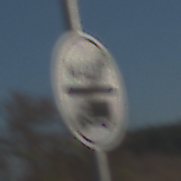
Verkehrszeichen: EndeMautpflicht
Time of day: MorningAfternoon
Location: Outdoor (Nature)
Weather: PartlyCloudy
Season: NotSpecified
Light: Natural